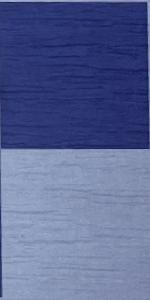
Label: Empty